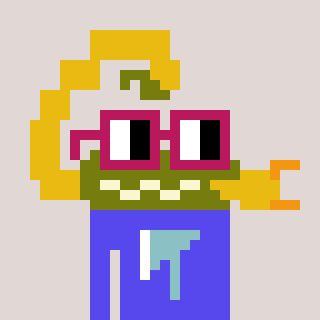
a pixel art character with square dark red glasses, a scorpion-shaped head and a computerblue-colored body on a warm background